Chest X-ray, AP view. Patient: 18 years old, sex M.
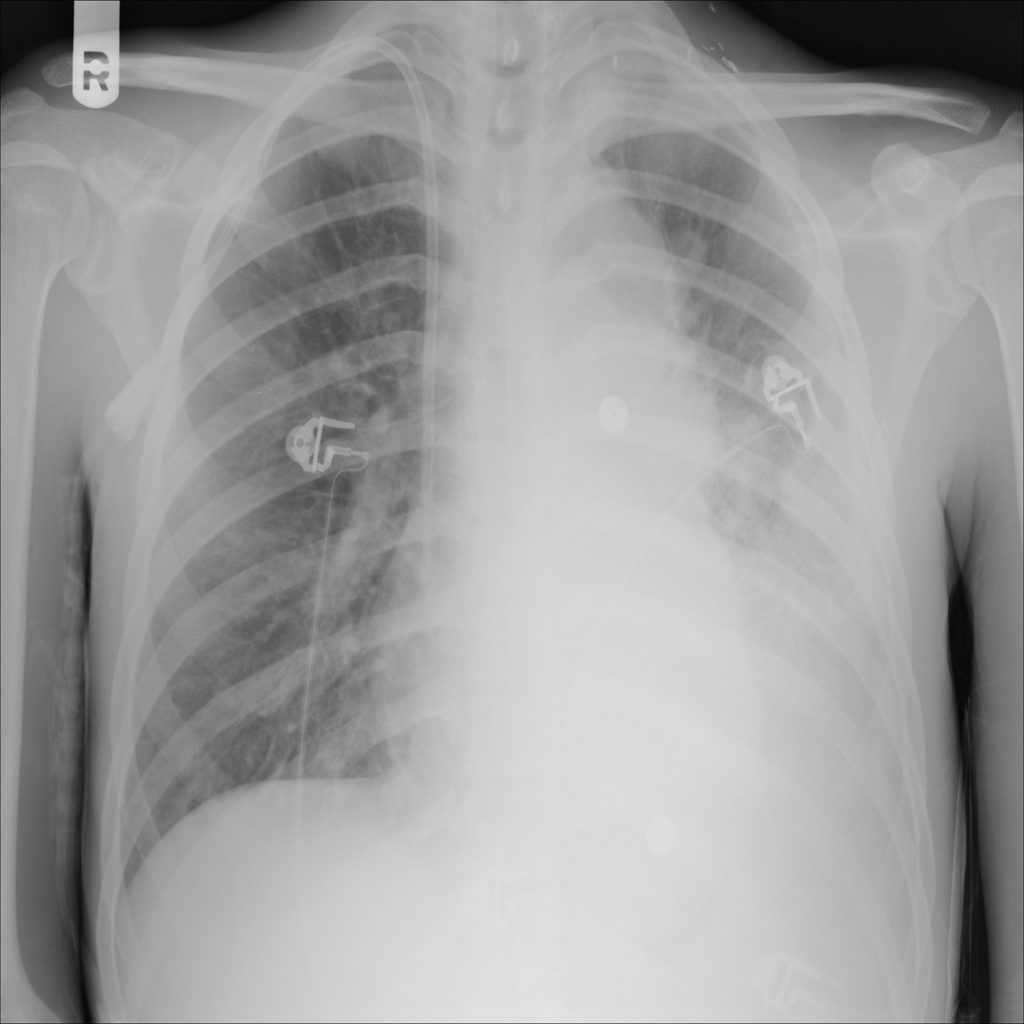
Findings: No Finding